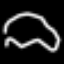
Label: squiggle